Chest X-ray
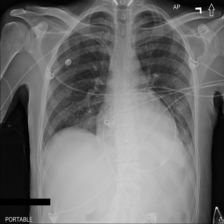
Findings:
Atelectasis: negative
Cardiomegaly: negative
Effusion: negative
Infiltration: negative
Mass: negative
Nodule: negative
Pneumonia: negative
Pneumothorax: negative
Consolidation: negative
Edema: negative
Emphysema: negative
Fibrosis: negative
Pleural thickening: negative
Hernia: negative